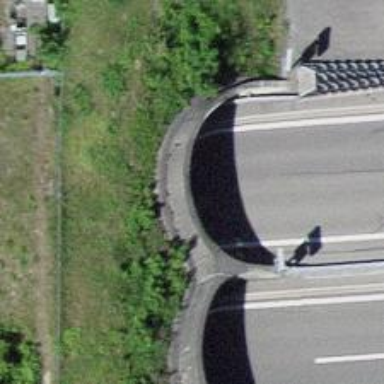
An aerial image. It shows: Motorway.